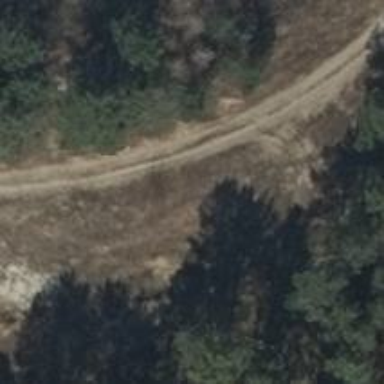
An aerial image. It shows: Sandy track road with grade4 tracktype.